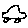
Label: car